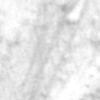
Label: no_change